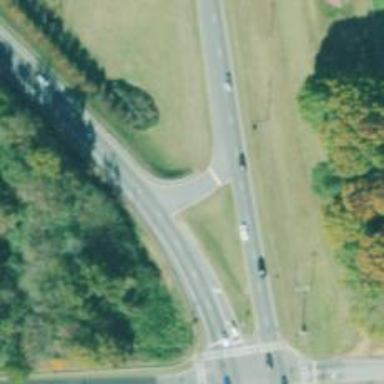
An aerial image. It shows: Trunk link highway.